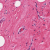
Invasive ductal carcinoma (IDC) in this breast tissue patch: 0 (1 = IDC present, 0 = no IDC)